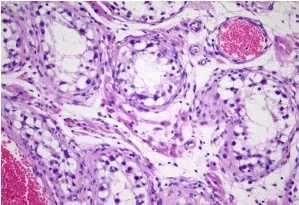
Photomicrograph of classic seminoma of the testis. B: Intratubular germ cell neoplasia in H&E section (x100). A row of atypical germ cells with clear cytoplasm is seen against a thickened basement membrane. No spermatogenesis is occurring in this tubule (x200).
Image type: pathology (h&e)